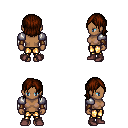
a pixel art fantasy rpg character, female body template, human, dark skin, steel arm armor, gold greaves, brown long bangs hairstyle, leather bracers, maroon shoes, four views (front, back, left, right), 2x2 character sprite sheet, small pixel art, hard edges, no anti-aliasing